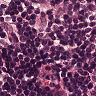
Metastatic tissue present: no